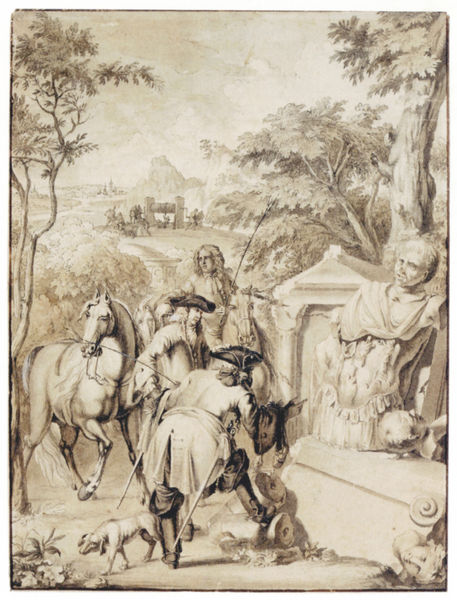
Titel: Reisende Kavaliere beim Betrachten einer römischen Statue
Künstler: Jan Goeree
Standort: Münster
Institution: LWL-Landesmuseum für Kunst und Kulturgeschichte
Schlagwörter: baum, berg, felsen, himmel, mann, schatten, wolken, bäume, landschaft, menschen, blumen, hut, hüte, licht, marmor, männer, skizze, straße, szene, zeichnung, hund, schloss, tiere, weg, barock, diener, sockel, stein, steine, gesten, ferne, natur, stamm, weite, adel, händler, locke, wald, brunnen, pferd, pferde, reiter, stock, skulptur, statue, zügel, berge, grafik, graphik, sepia, friedrich, tafel, zopf, büste, lesen, zeigen, tusche, ruine, antike, bücken, burg, winde, denkmal, lichtung, druck, radierung, stich, schwert, säbel, uniform, waffen, stöcke, peitsche, degen, dreispitz, stiefel, jagd, rüstung, schimmel, rom, römer, beugen, grab, rinde, gärtner, verbeugen, verbeugung, feldherr, kupferstich, rötel, roß, grabmal, lager, hnd, spolien, horse, gerte, antiken, lavur, landschfat, rüsten, männer soldaten, pferdehändler